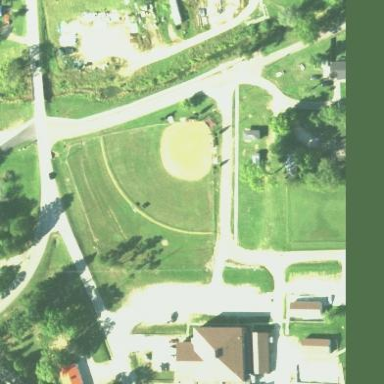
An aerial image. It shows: Baseball pitch for leisure and sports activities.